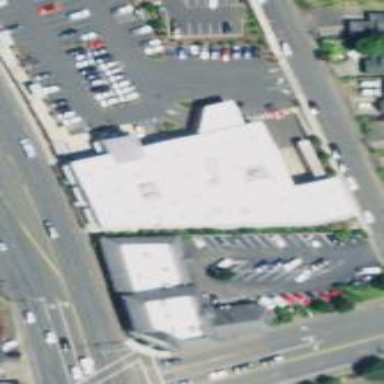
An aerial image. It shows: Building.